Interaction volume radius: 10 \u00c5
Interaction volume height: 15 \u00c5
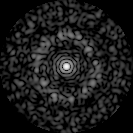
Disorder parameter: 0.8357